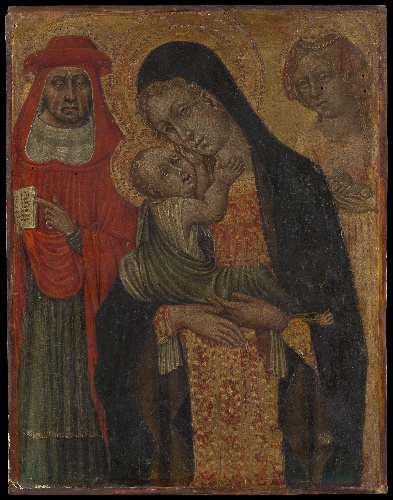
Title: Madonna and Child with Saints Jerome and Agnes
Artist: Giovanni di Paolo (Giovanni di Paolo di Grazia)
Artist bio: Italian, Siena 1398–1482 Siena
Date: ca. 1465
Object type: Painting
Classification: Paintings
Medium: Tempera on wood, gold ground
Dimensions: Overall: 12 5/8 × 9 3/4 in. (32.1 × 24.8 cm)
Department: Robert Lehman Collection
Credit line: Robert Lehman Collection, 1975
Accession year: 1975
Repository: Metropolitan Museum of Art, New York, NY
Tags: Madonna and Child|Saint Jerome|Saints